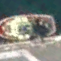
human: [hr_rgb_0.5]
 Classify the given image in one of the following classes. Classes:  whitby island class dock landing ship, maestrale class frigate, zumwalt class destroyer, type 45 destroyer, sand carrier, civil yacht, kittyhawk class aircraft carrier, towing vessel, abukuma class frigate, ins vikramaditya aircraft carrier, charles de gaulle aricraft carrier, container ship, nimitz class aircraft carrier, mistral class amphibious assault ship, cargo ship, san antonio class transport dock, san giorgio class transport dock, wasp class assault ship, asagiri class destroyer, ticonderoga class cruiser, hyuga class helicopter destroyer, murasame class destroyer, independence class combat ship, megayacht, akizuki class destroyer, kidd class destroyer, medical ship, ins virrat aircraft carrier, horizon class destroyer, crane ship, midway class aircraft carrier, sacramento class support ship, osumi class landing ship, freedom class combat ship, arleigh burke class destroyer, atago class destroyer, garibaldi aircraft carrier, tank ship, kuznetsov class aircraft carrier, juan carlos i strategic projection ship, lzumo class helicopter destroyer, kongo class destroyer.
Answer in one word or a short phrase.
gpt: Towing vessel